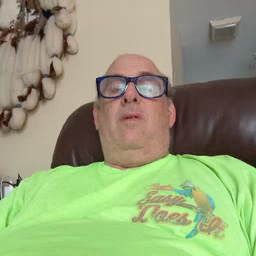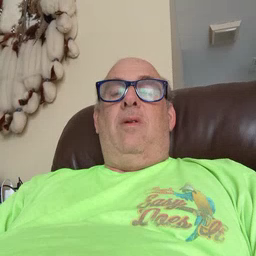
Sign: hesheit